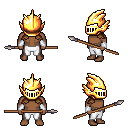
a pixel art fantasy rpg character, male body template, human, dark skin, leather shoulder armor, white pants, gold parted hairstyle, gold helm, white cloth bracers, spear, four views (front, back, left, right), 2x2 character sprite sheet, small pixel art, hard edges, no anti-aliasing